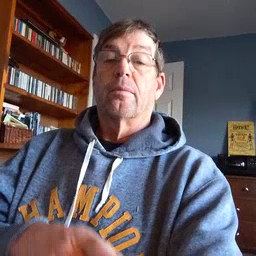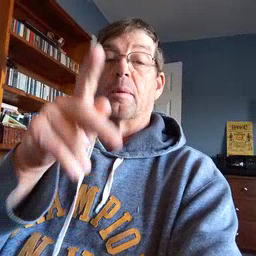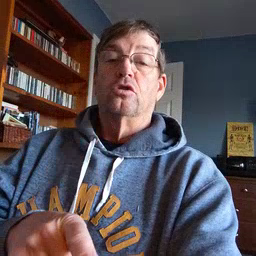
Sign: person